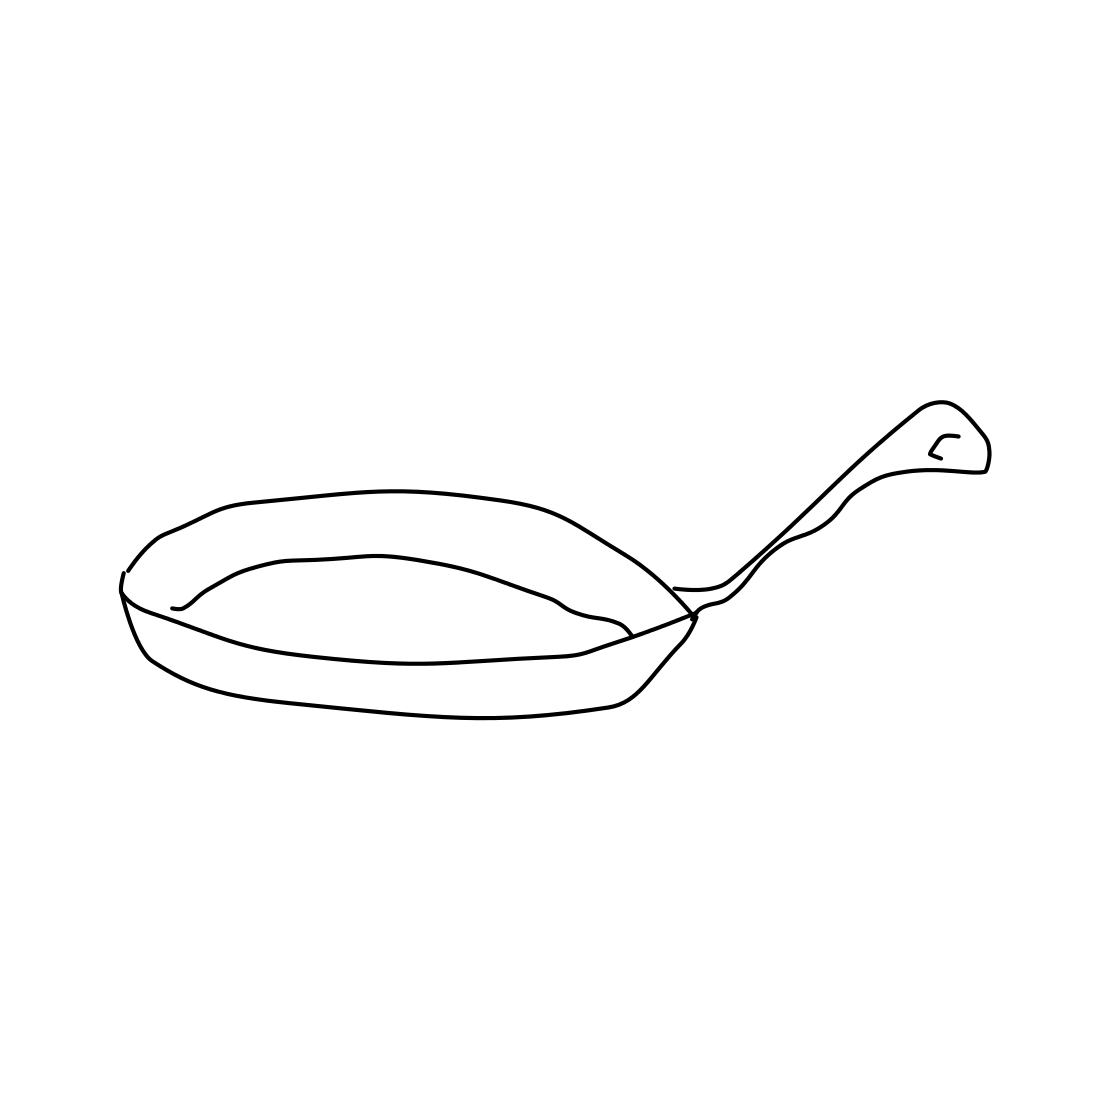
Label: frying-pan